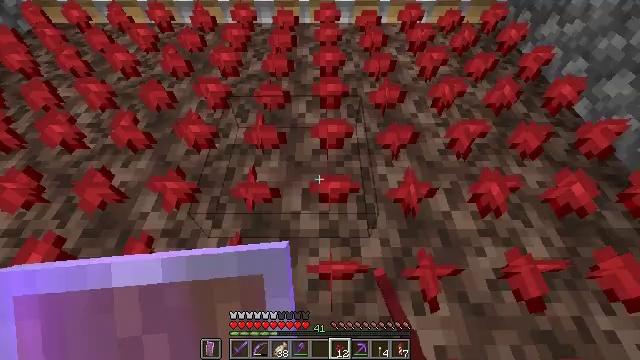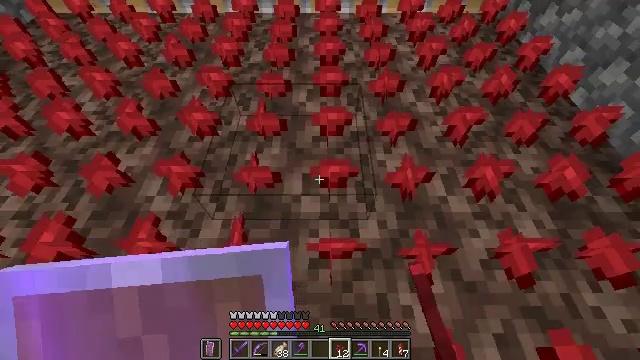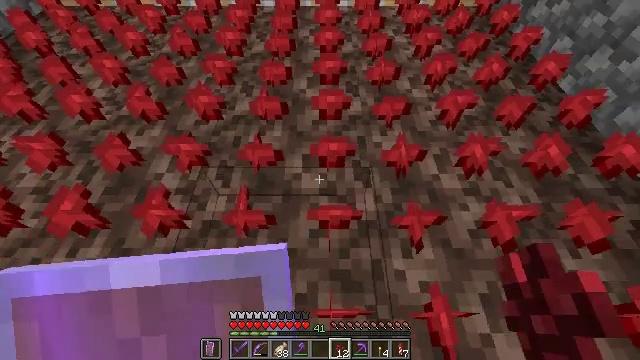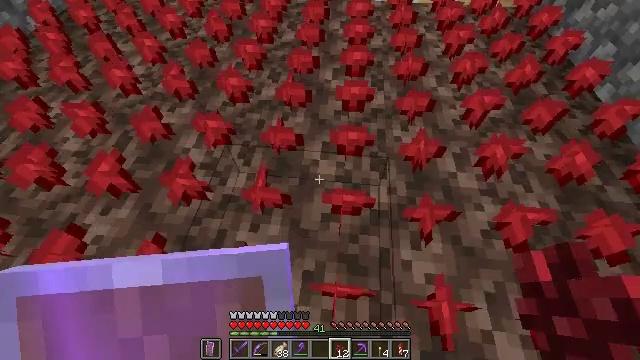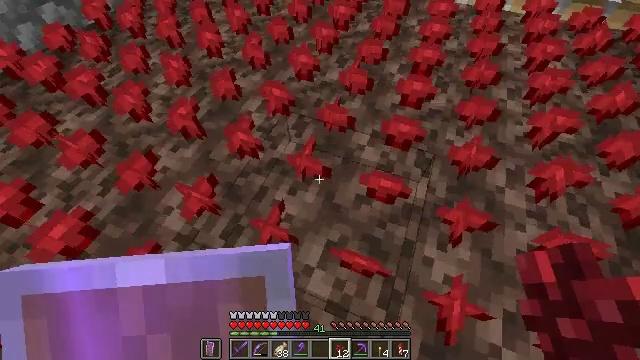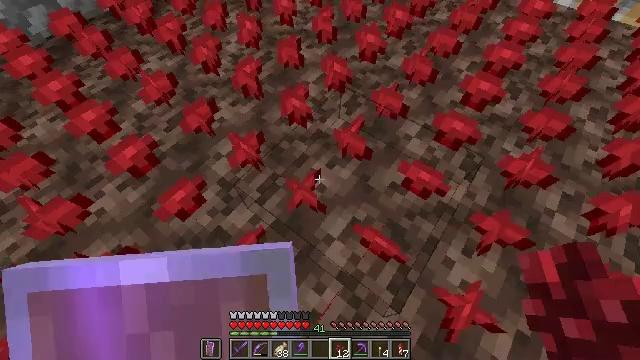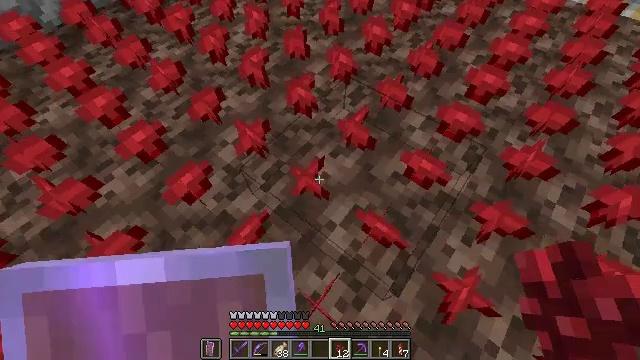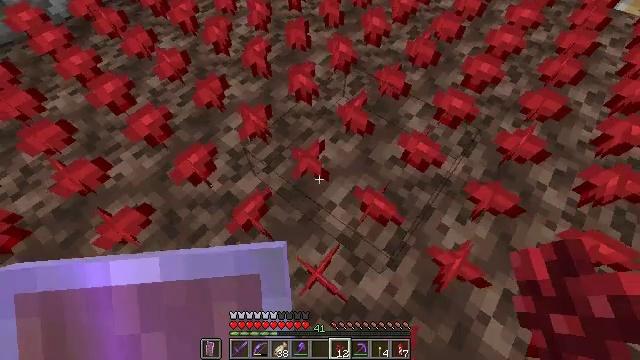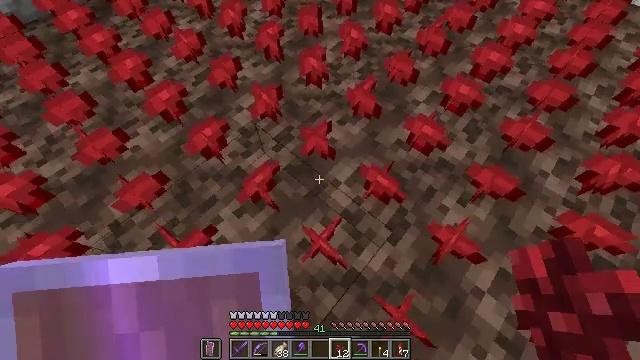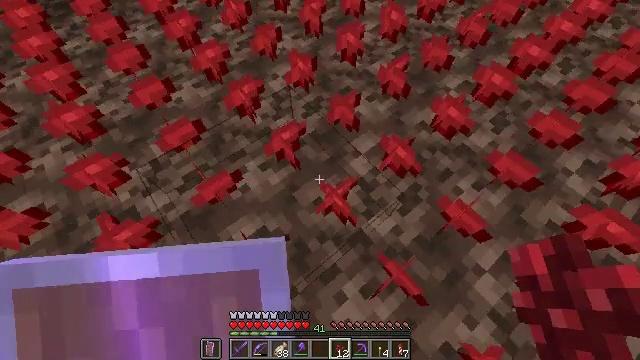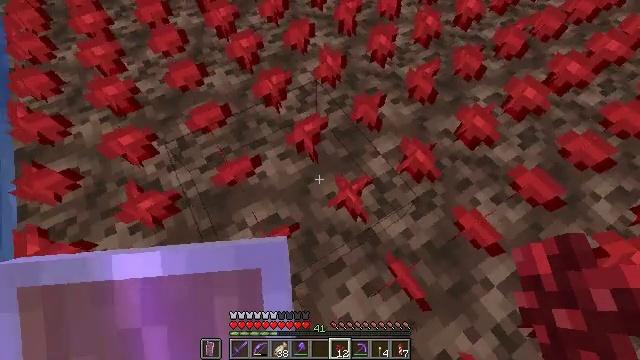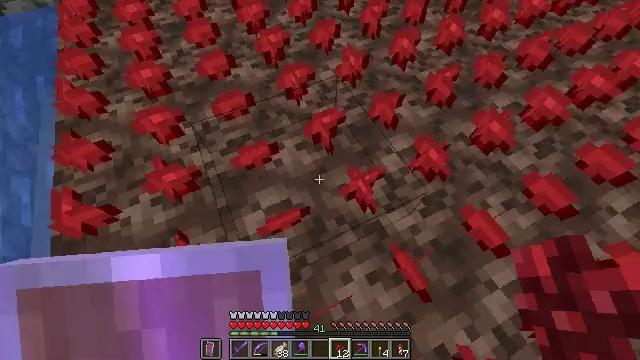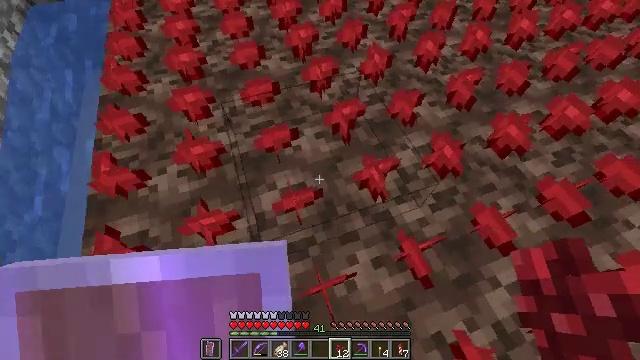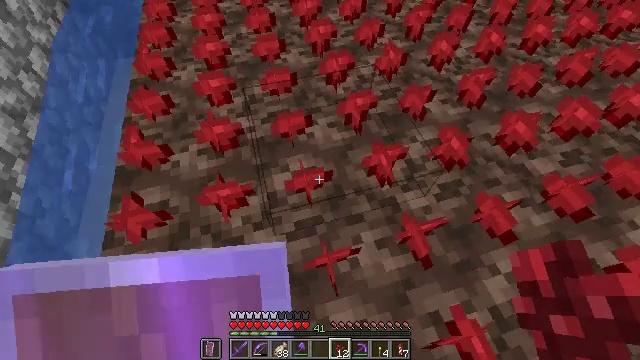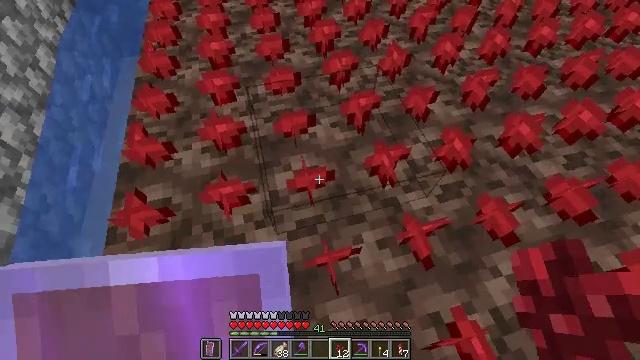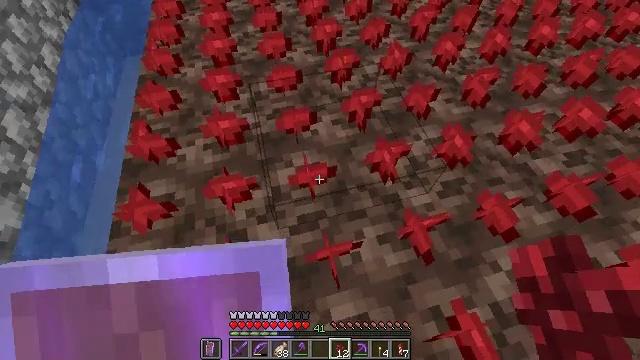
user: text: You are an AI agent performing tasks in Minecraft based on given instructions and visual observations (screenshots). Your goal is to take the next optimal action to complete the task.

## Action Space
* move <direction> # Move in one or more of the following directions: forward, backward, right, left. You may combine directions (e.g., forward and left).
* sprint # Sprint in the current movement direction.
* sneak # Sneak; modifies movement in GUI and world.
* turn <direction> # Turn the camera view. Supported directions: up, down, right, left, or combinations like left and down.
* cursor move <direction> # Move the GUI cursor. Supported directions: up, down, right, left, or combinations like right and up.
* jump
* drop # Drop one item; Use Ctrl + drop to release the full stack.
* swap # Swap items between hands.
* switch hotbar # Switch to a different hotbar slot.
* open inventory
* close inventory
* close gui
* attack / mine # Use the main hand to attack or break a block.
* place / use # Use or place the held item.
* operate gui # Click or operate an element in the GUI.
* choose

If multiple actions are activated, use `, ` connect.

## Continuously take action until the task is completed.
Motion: motion action
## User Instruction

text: drop nether wart
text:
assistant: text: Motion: move back, turn down, use / place
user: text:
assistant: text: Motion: move back, use / place
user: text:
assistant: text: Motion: move back, turn left, use / place
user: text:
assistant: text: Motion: move back, turn left, use / place
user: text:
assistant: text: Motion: move back, turn left and down, use / place
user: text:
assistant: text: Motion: move back, turn left, use / place
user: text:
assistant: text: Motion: move back, use / place
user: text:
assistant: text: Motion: move back, turn left, use / place
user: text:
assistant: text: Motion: move back, turn left and down, use / place
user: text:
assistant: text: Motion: move back, turn left, use / place
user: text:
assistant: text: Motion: move back, turn left and up, use / place
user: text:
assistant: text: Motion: move back, turn left and up, use / place
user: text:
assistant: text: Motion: move back, turn left and up, use / place
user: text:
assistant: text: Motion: use / place
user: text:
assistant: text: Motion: use / place
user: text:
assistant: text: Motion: turn left and up
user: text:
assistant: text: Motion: turn left and up
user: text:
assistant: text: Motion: turn left and up
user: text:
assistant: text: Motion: no_op
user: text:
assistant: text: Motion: no_op
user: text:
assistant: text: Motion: no_op
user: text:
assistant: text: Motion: no_op
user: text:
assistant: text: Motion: turn left
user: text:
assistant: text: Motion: turn left and down
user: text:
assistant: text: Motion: turn left
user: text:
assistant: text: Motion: turn left and down
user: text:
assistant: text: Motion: turn left and down
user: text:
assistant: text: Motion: turn right and down
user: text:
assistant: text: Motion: no_op
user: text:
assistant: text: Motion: no_op